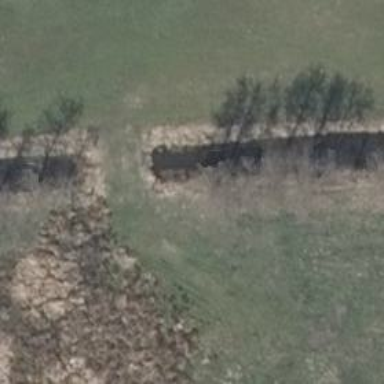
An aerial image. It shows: Culvert tunnel.